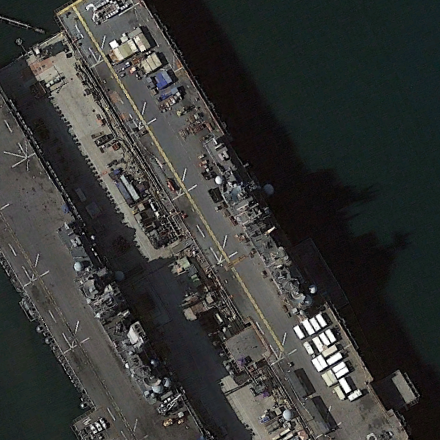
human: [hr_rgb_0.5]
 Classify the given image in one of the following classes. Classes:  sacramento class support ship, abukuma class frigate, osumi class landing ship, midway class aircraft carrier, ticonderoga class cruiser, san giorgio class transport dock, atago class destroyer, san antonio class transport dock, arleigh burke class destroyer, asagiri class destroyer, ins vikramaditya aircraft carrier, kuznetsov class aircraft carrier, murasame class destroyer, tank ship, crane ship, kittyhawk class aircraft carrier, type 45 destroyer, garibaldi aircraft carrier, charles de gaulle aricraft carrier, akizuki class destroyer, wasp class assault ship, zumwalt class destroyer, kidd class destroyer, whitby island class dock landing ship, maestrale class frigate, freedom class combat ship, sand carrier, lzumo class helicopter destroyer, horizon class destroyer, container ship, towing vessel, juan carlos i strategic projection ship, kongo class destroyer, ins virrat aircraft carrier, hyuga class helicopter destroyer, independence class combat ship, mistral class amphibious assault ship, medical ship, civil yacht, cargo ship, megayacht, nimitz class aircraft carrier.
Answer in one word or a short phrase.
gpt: Wasp class assault ship